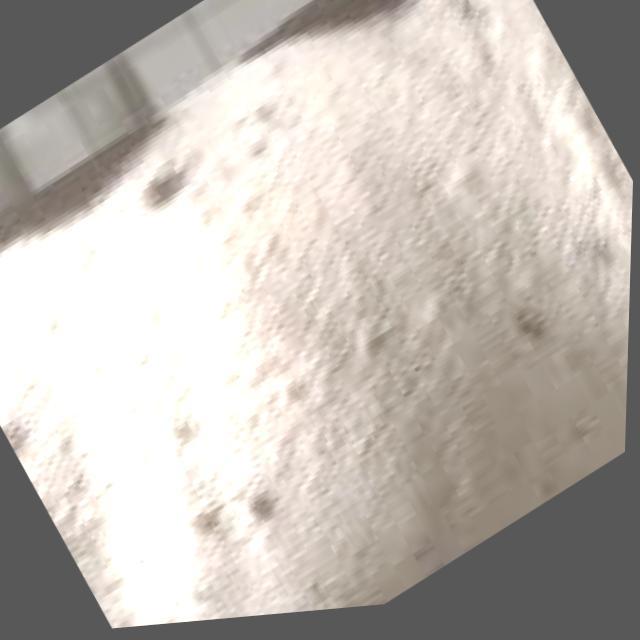
Canine hypersensitivity reaction — allergic skin response with urticaria, erythema, pruritus, and angioedema. May be food, environmental, or flea allergy related.